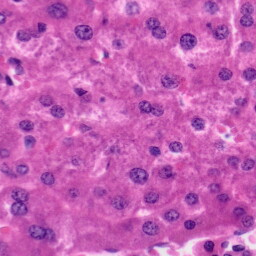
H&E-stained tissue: Liver